Current action and preconditions to check: trajectory_clear

Your task: For each precondition in the list above, predict whether it will hold at this action.

Consider the current scene as observed from the mobile robot's camera, and analyze the predicted future states of all dynamic agents (e.g., people, animals, vehicles, or any moving entities) within the NEXT SECOND.

IMPORTANT: Only answer "very likely" if you are absolutely certain—based on strong, clear evidence—that a dynamic agent will violate the precondition in the predicted future state. Do NOT answer "very likely" for unlikely, ambiguous, or low-probability risks.

Ask yourself for each precondition: Is there a high probability, with clear and convincing evidence, that the predicted future states of any dynamic agent will interfere with the predicted future state of the currently executing action within the NEXT SECOND, causing that precondition to fail?

Assess the risk level based on these predictions. Use "likely" or "very likely" if motions create a clear risk of interference.

Use "neutral" or "improbable" if agents are nearby but their predicted paths are clearly diverging or non-conflicting.

Failure Risk Categories: "very improbable", "improbable", "neutral", "likely", "very likely"

Answer Format: Output ONLY the probability_of_failure value from these categories: "very improbable", "improbable", "neutral", "likely", "very likely"

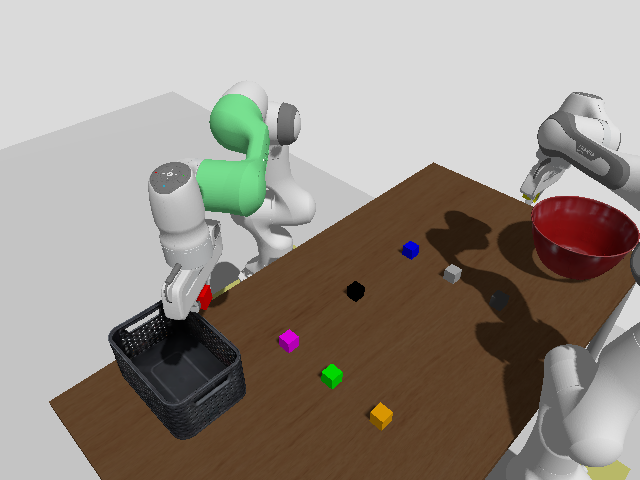

Answer: very improbable